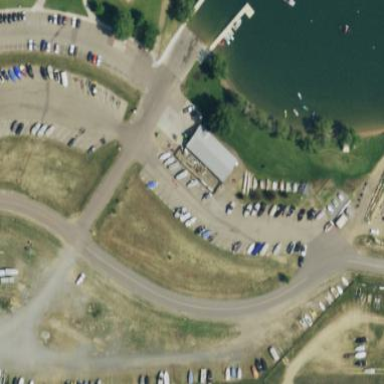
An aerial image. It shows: Boat storage facility.